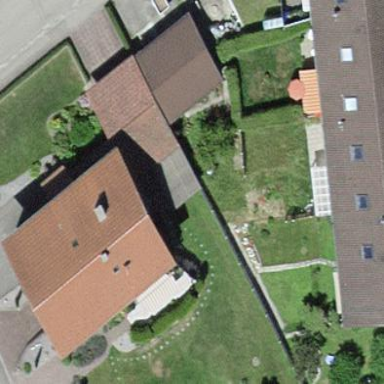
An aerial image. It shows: Detached building with gabled roof.